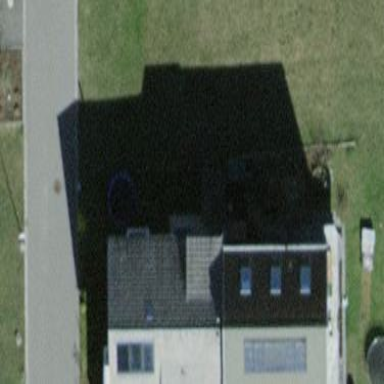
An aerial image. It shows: Semi-detached house.